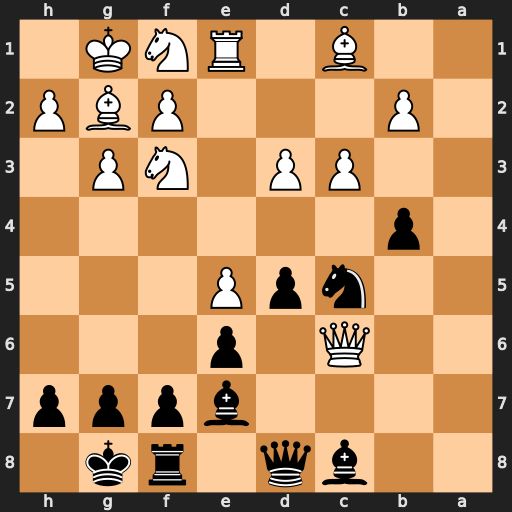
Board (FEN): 2bq1rk1/4bppp/2Q1p3/2npP3/1p6/2PP1NP1/1P3PBP/2B1RNK1
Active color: b
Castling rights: -
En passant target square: -
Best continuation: Bd7 Qxc5 Bxc5